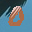
Label: 0